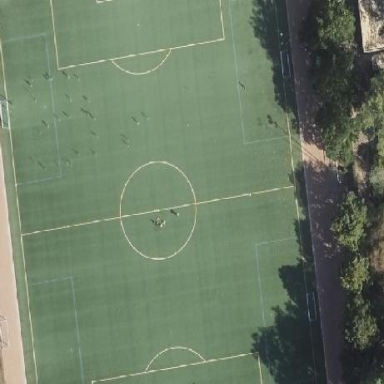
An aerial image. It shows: Artificial turf soccer pitch for leisure land.